Question: I am using restkit. My coredata entities are arranged as shown in the screeshot
I have added following fetch request block to delete orphaned objects
'''
[objectManager addFetchRequestBlock:^NSFetchRequest *(NSURL *URL) {
RKPathMatcher *pathMatcher = [RKPathMatcher pathMatcherWithPattern:@"/api/lists/:phone_no"];
NSDictionary *argsDict = nil;
BOOL match = [pathMatcher matchesPath:[URL relativePath] tokenizeQueryStrings:NO parsedArguments:&argsDict];
NSString *phone_no;
if (match)
{
phone_no = [argsDict objectForKey:@"phone_no"];
NSFetchRequest *fetchRequest = [NSFetchRequest fetchRequestWithEntityName:@"List"];
//we don't need request predicate here. We delete all local items which are not present in retruned response.
return fetchRequest;
}
return nil;
}];
'''
It works fine for orphaned List and Task objects. For example if a task of some list gets deleted over the server, then on refreshing it also disappears form local store and hence the table-view.
But child of Task like 'Task Log', 'Task Comment' and 'Task Note' don't get deleted form local store if their server counterparts are deleted.
For example if task note of task is deleted from sever then on refreshing data the 'now' orphaned task comment still shows in the table.
I am using this GET Descriptor which returns all the relevant data in appropriate JSON Format
'''
//Response Descriptor GET for List
RKResponseDescriptor *listResponseDescriptorGET = [RKResponseDescriptor responseDescriptorWithMapping:listEntityMapping
method:RKRequestMethodGET
pathPattern:@"/api/lists/:phone_no"
keyPath:nil
statusCodes:RKStatusCodeIndexSetForClass(RKStatusCodeClassSuccessful)];
'''
What i am doing wrong? I use fetch results controllers everywhere which automatically updates views.
I can provide more information if required.
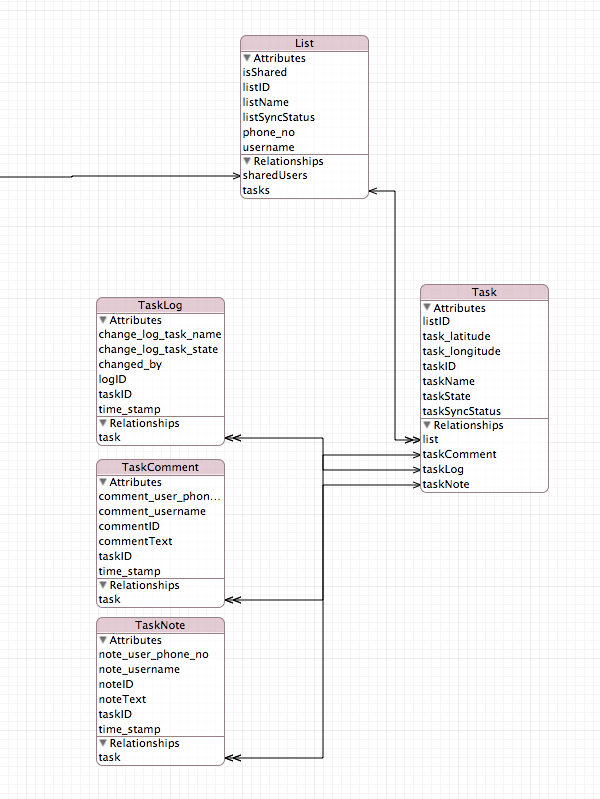
Answer: You aren't doing anything wrong as such, but your expectation is wrong.
If tasks are deleted when lists are deleted that is because of a Core Data deletion rule, not because of RestKit. RestKit will only find 'List' objects in the store to delete.
You can configure deletion rules in Core Data to cascade the deletion from the task to its owned relationship endpoints too, but again, this isn't directly part of RestKit.